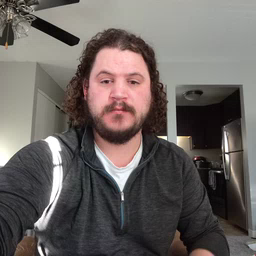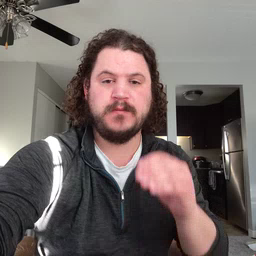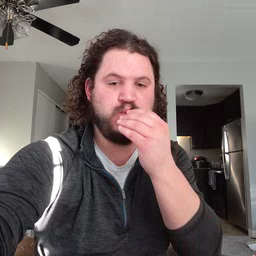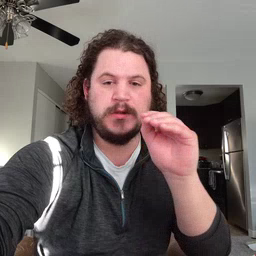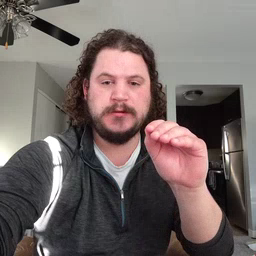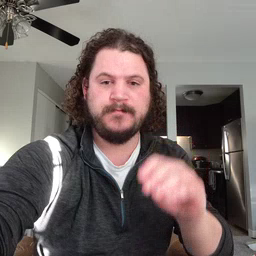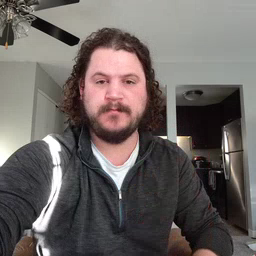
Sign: kiss